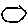
Label: circle